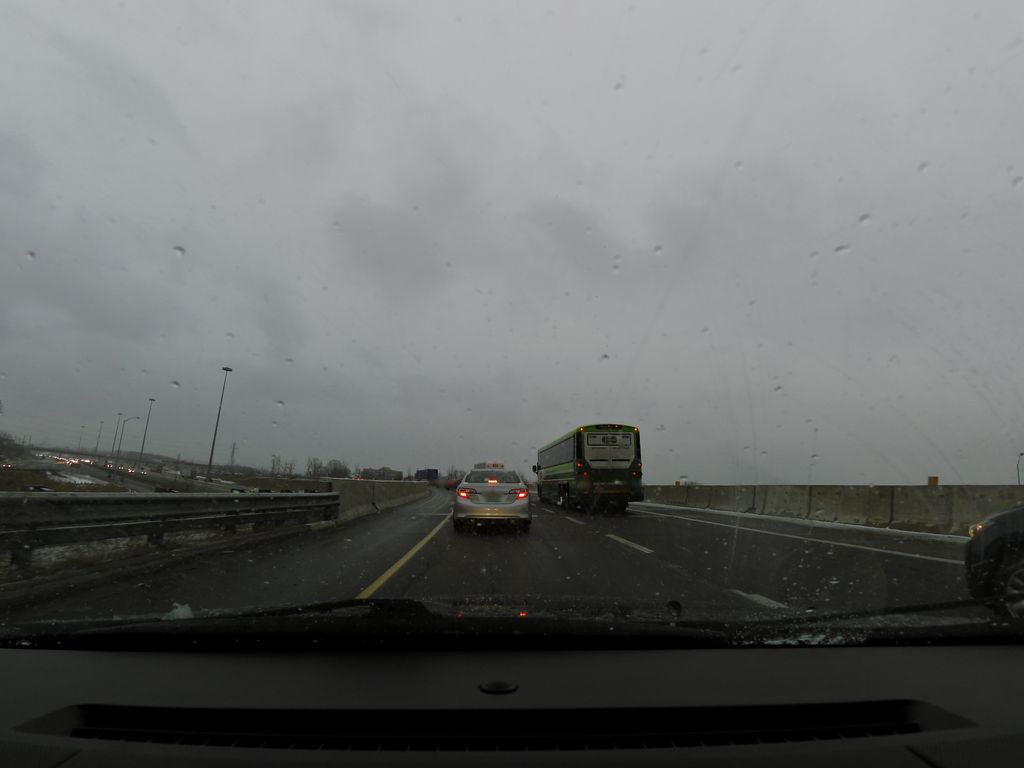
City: kitchener-waterloo